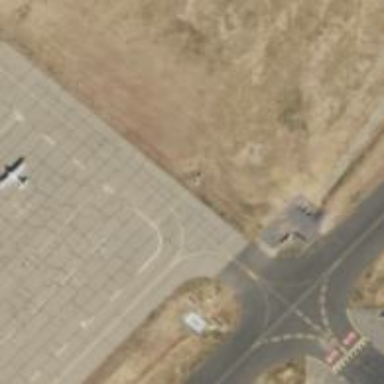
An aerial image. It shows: Image of taxiway at airport.